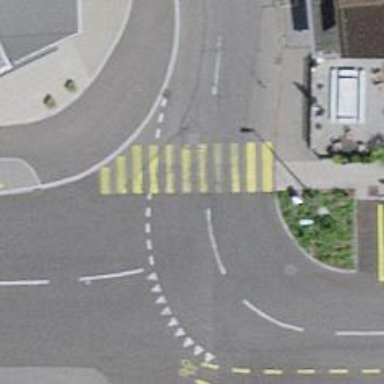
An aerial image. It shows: Marked crossing with zebra stripes on the road.